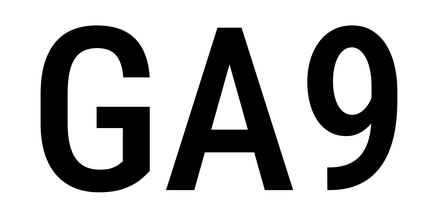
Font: Roboto_Condensed_Medium